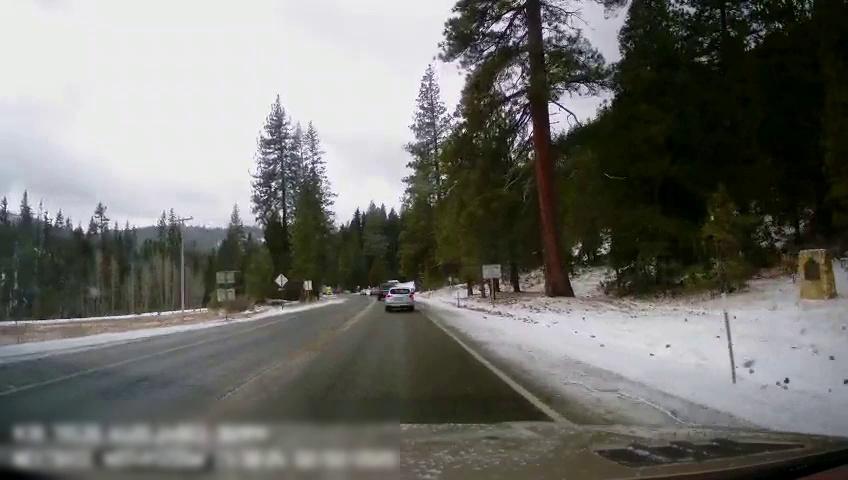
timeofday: Day
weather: Snowy
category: Drivable Space
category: Vehicles | Truck
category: Vehicles | SUV
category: Vehicles | Truck
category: Lanes | Current Lane
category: Lanes | Opposite Lane
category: Traffic | Signs